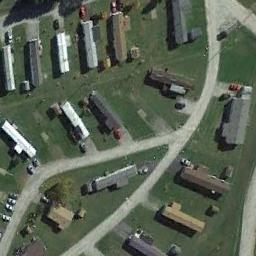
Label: mobile_home_park